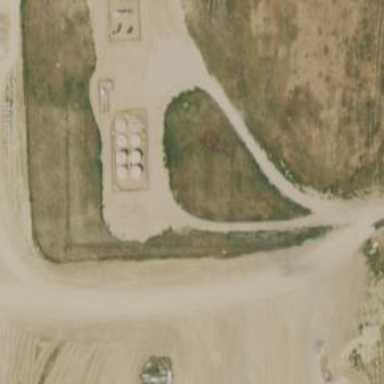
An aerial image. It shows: Storage tank that is man-made.